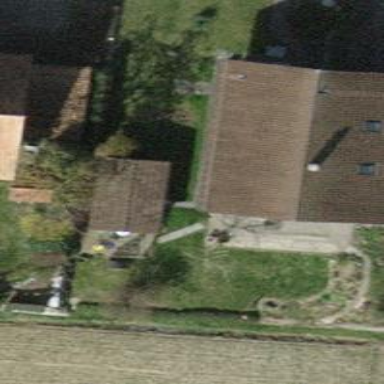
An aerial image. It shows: Detached building with gabled roof.